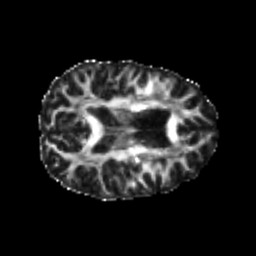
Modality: FA
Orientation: axial
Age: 26
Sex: female
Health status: healthy
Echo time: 0.074 s